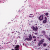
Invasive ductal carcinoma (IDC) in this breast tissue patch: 0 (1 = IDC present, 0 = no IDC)